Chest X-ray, AP view. Patient: 49 years old, sex M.
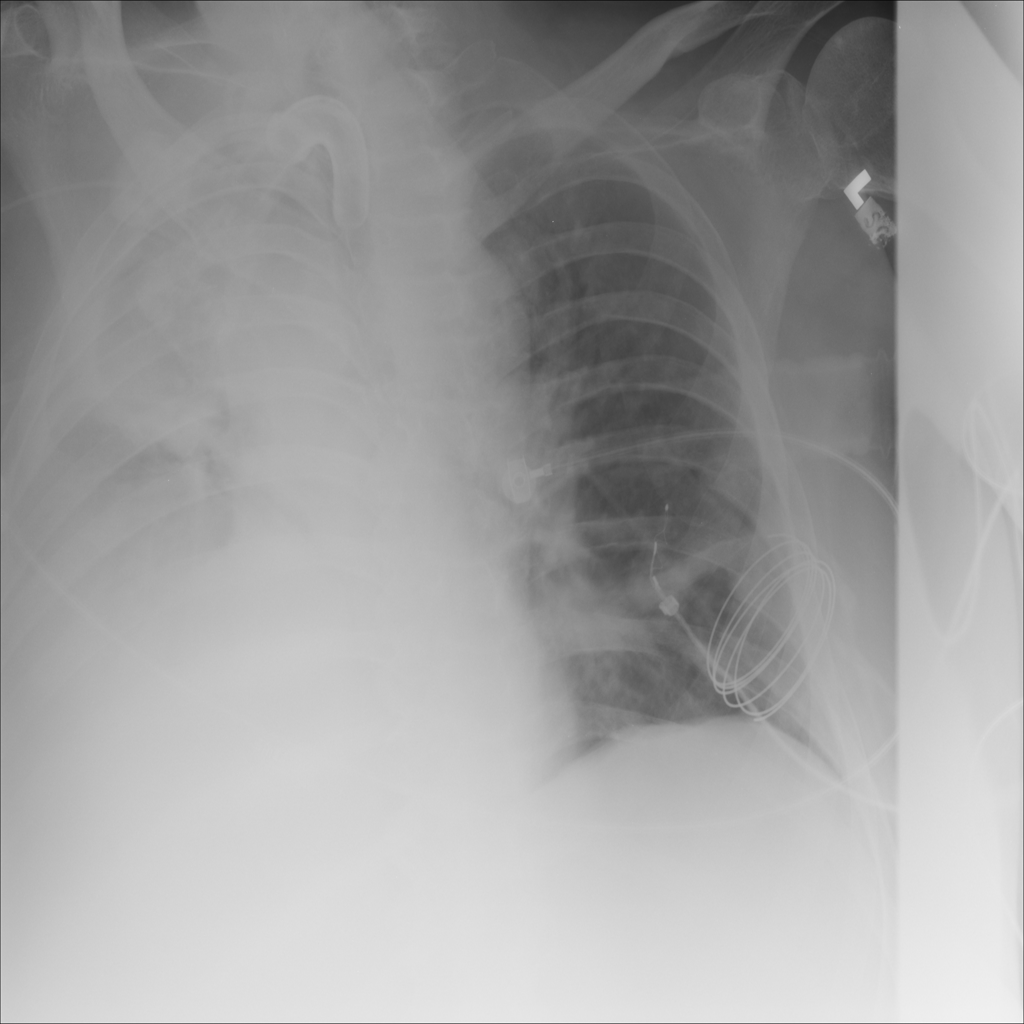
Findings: No Finding